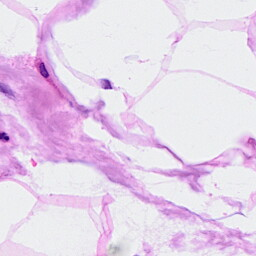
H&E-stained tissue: Breast